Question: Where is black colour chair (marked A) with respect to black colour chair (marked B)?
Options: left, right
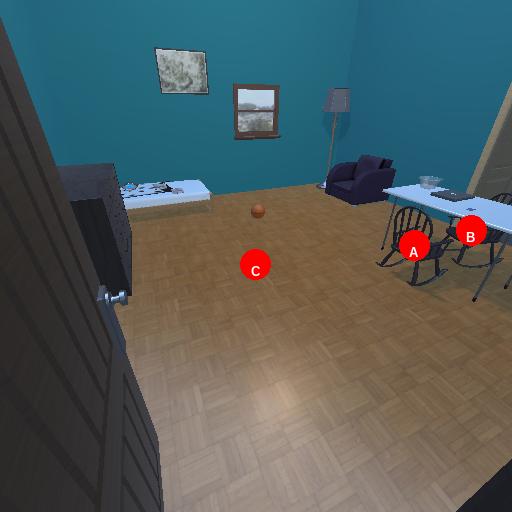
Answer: left